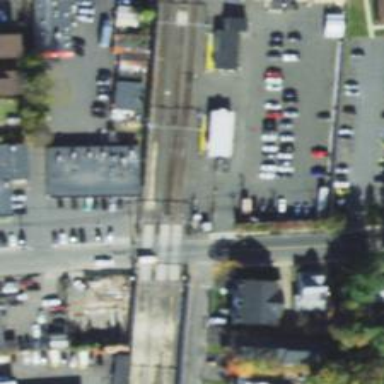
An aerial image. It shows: Railway level crossing.